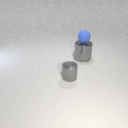
large gray metal cylinder behind small gray metal cylinder